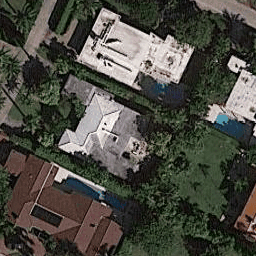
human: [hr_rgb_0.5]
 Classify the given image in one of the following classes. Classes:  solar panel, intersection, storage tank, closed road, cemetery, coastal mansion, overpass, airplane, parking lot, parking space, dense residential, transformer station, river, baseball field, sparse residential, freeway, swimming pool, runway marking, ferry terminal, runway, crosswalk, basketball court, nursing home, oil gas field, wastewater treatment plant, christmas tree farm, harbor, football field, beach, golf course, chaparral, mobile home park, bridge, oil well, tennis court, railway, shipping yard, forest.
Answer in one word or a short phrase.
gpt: coastal mansion